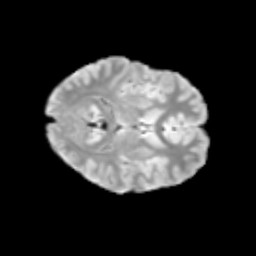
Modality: T2w
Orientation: axial
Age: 12
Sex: male
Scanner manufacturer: siemens
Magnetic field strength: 3 T
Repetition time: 3.8 s
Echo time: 0.07 s